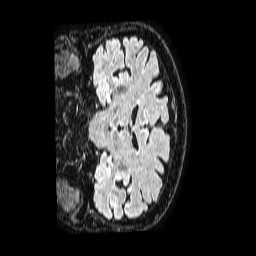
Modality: FLAIR
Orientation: coronal
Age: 79
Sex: female
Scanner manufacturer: philips
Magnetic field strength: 1.5 T
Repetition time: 4.8 s
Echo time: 0.3 s